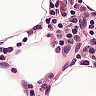
Metastatic tissue present: no